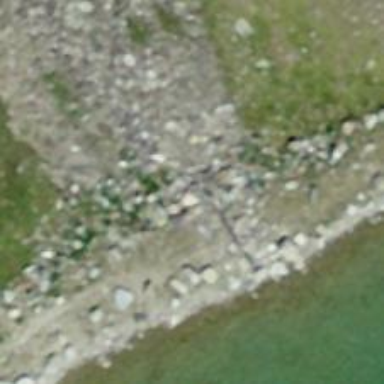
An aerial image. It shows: Path.